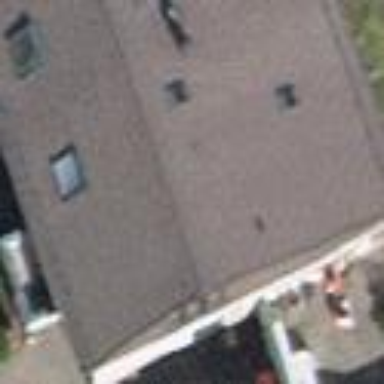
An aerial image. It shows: Semidetached house with pitched roof.